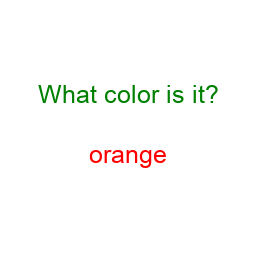
Color: red
Color name shown: orange
Background color: white
Question text color: green